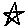
Label: star